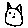
Label: cat